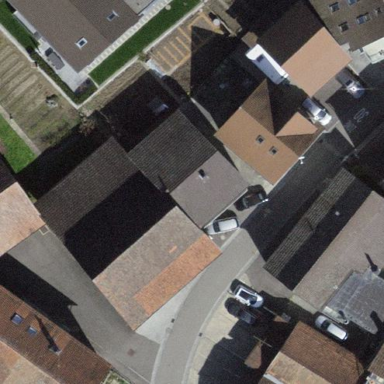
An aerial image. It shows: Building with tiled roof.